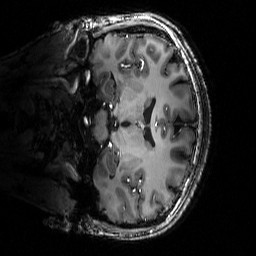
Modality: T1w
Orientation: coronal
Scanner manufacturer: siemens
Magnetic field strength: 6.98 T
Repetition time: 2.2 s
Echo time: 0.00374 s